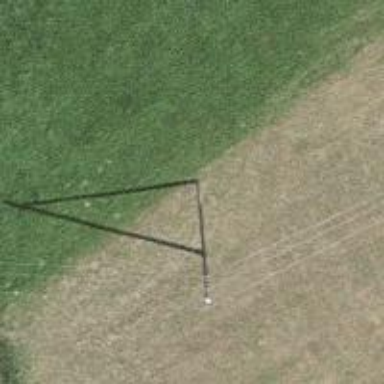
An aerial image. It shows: Minor power line.